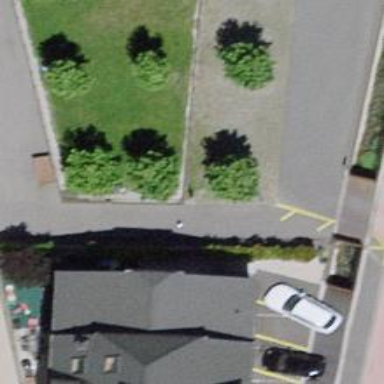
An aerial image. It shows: Bollard.